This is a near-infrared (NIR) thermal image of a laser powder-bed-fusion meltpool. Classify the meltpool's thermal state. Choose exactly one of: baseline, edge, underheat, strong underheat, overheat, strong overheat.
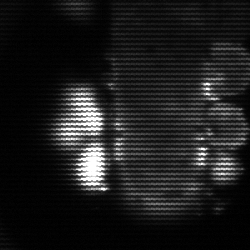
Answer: strong underheat